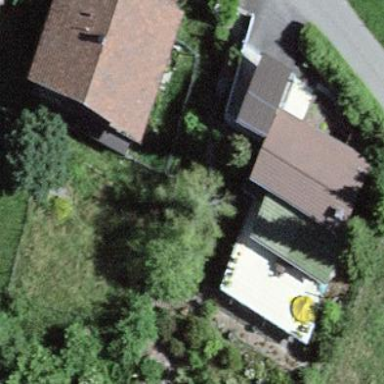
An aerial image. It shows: Residential building.